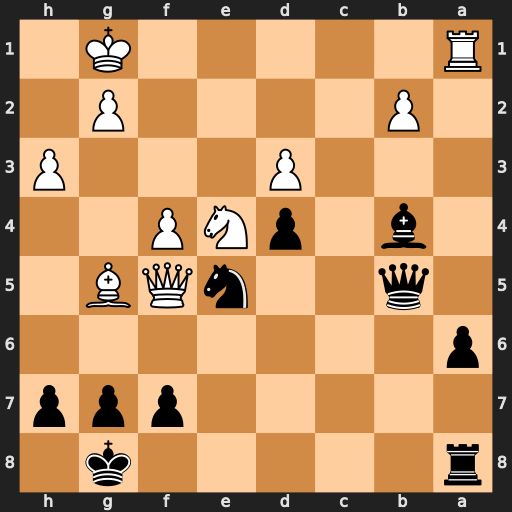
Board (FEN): r5k1/5ppp/p7/1q2nQB1/1b1pNP2/3P3P/1P4P1/R5K1
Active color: b
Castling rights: -
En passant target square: -
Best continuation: Nf3+ gxf3 Qxf5